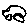
Label: car